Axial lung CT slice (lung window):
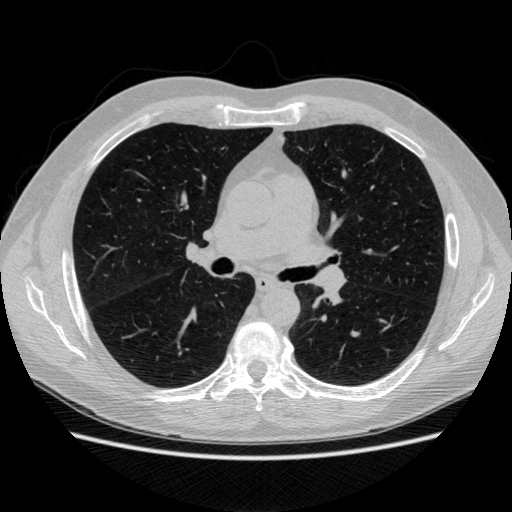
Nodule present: no